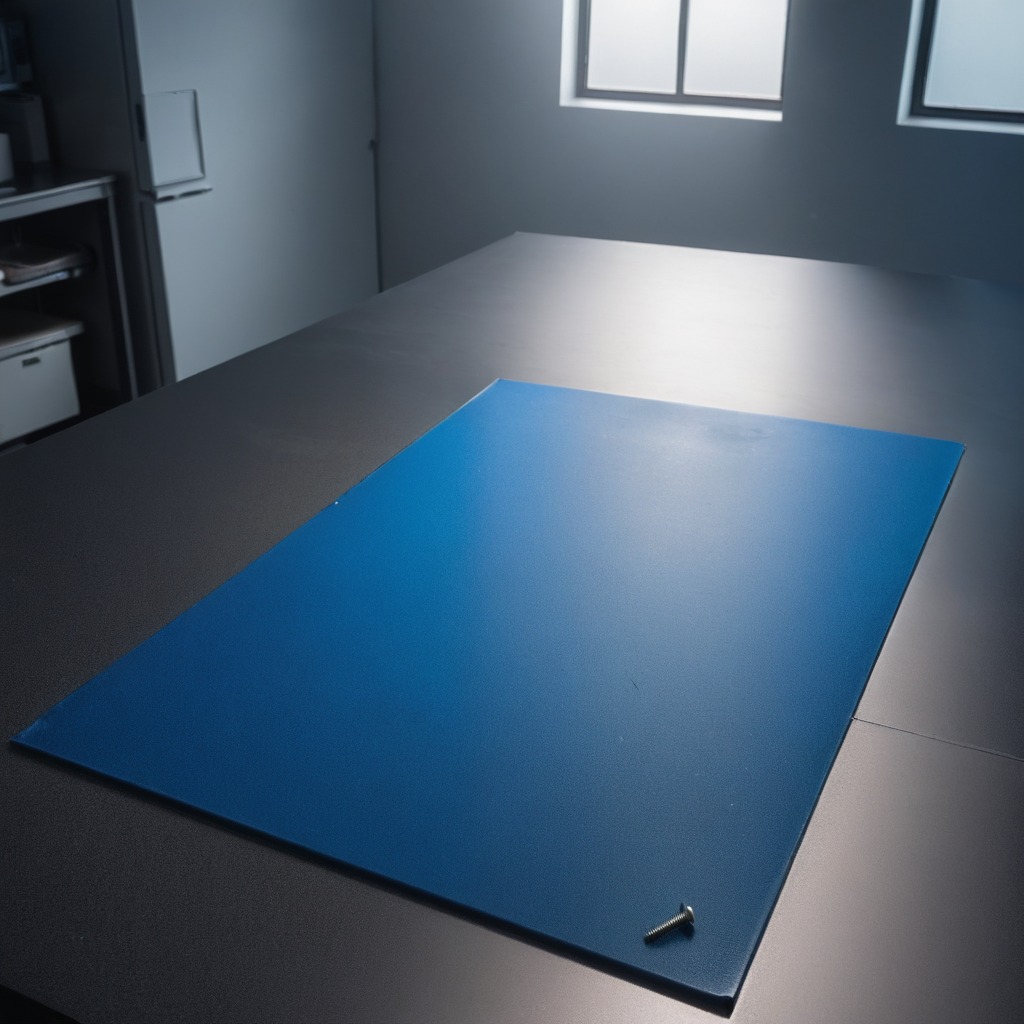
A metal screw is lying on the granite tabletop.